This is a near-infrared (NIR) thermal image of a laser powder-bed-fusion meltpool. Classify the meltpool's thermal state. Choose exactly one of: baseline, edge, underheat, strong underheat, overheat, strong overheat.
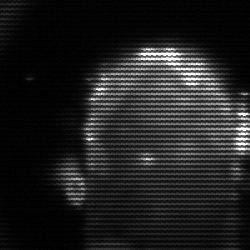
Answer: baseline